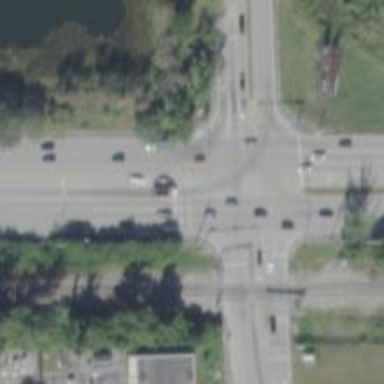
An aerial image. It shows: Uncontrolled road crossing with line markings.